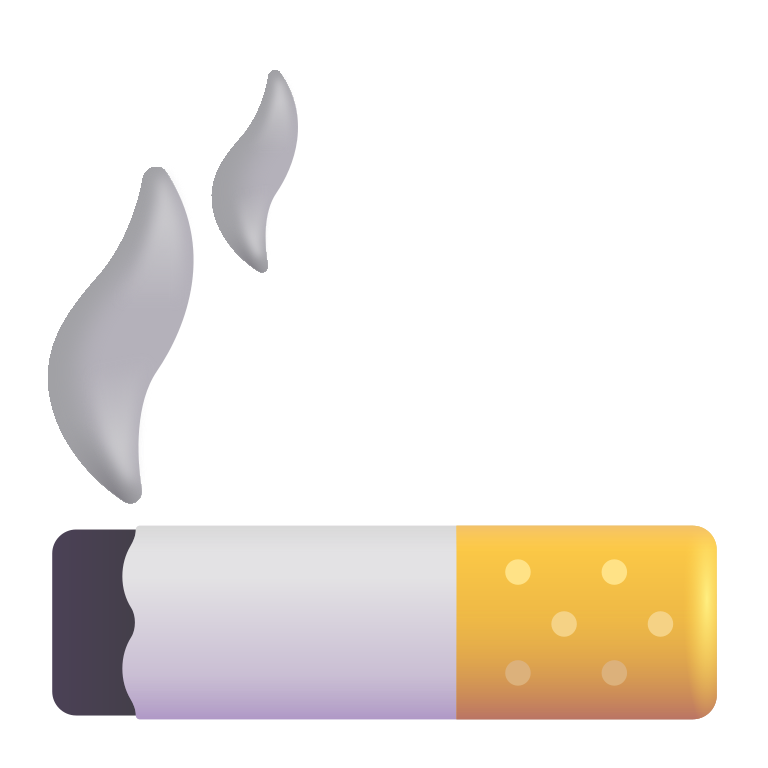
cigarette color